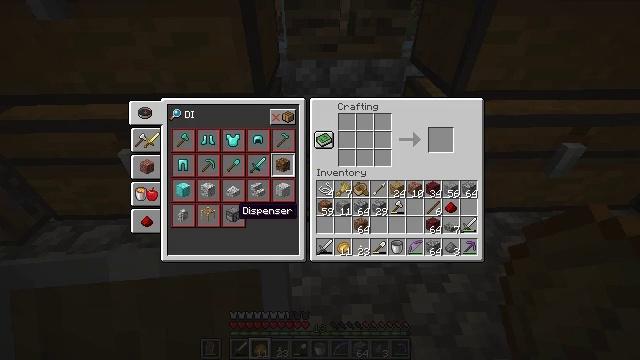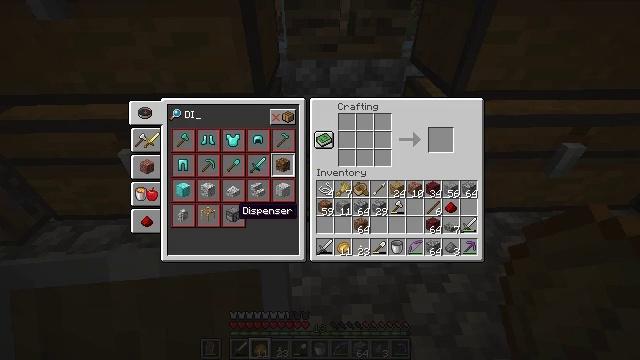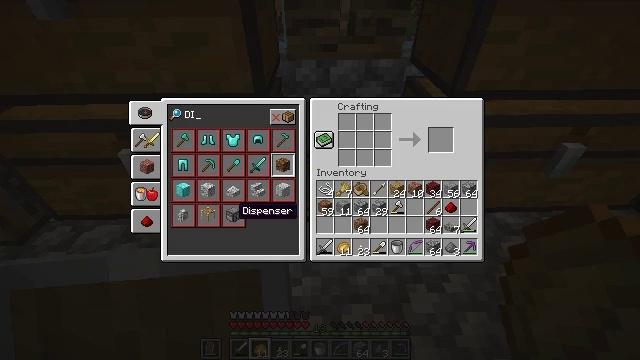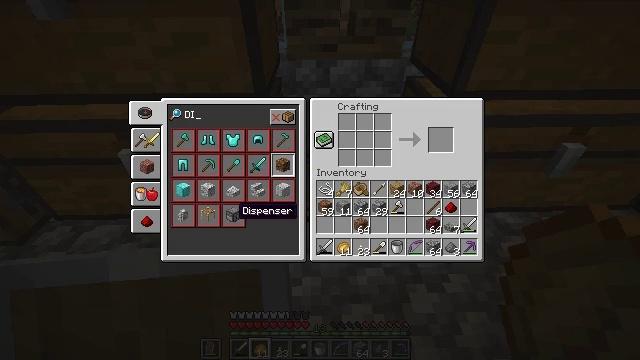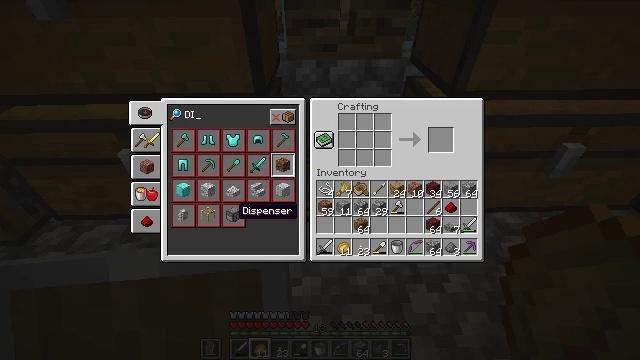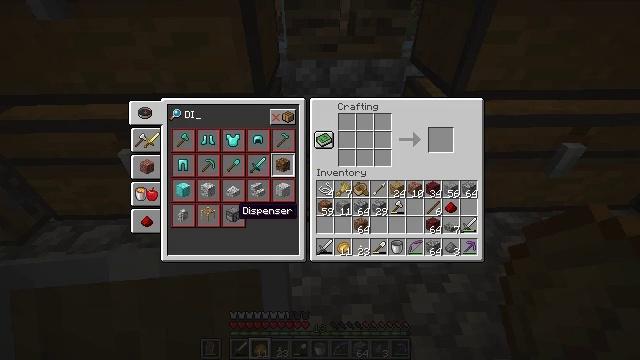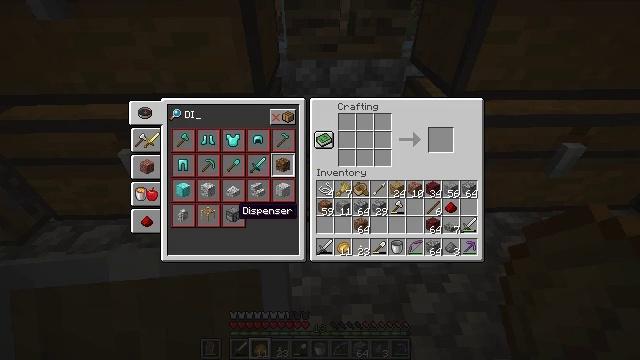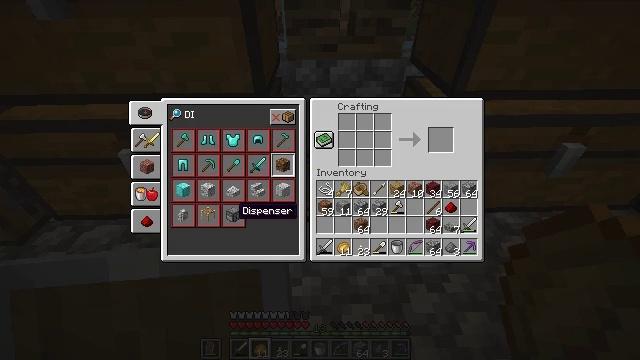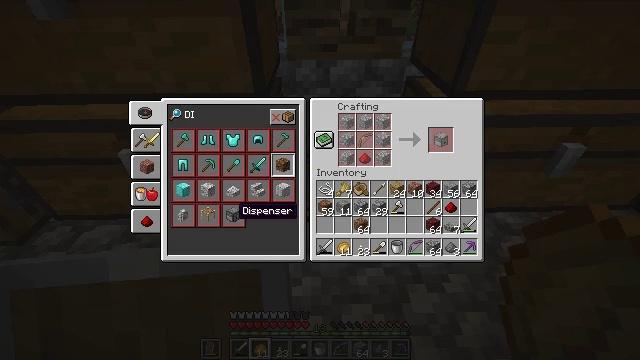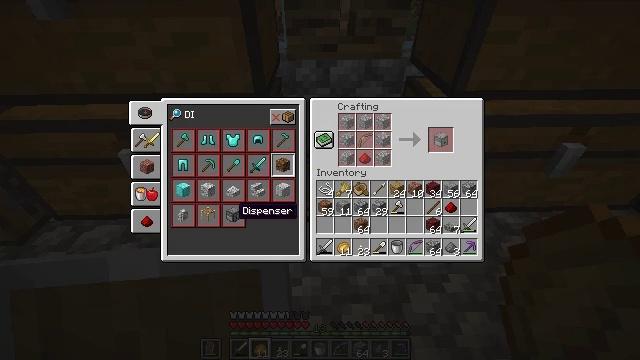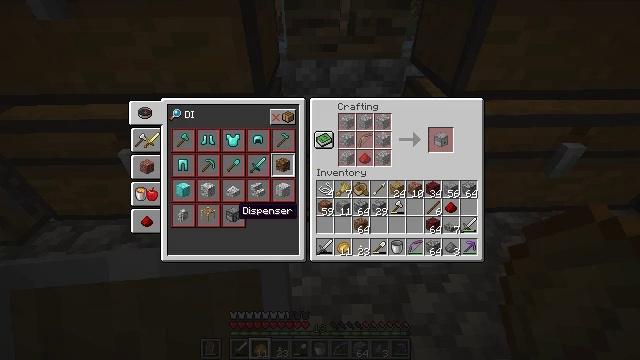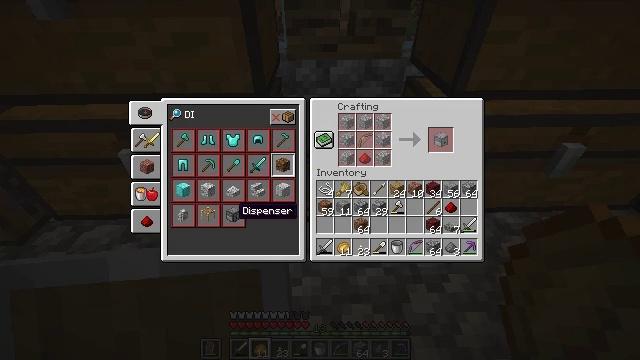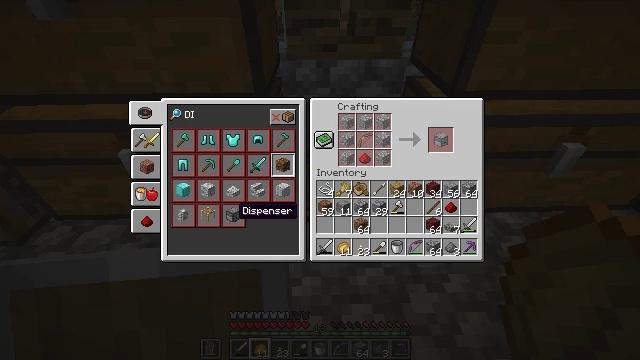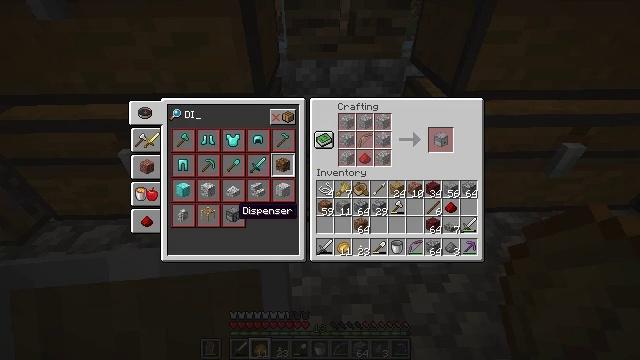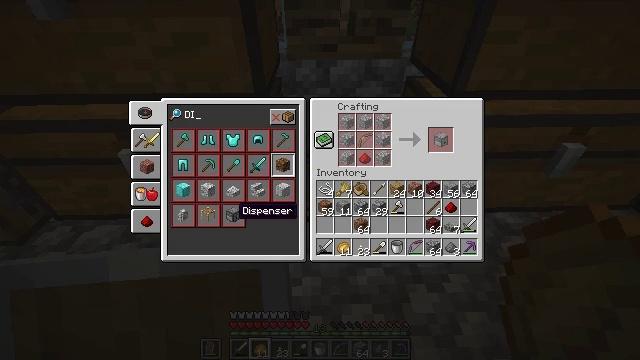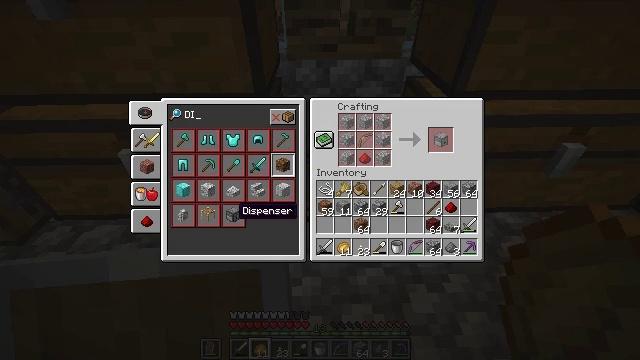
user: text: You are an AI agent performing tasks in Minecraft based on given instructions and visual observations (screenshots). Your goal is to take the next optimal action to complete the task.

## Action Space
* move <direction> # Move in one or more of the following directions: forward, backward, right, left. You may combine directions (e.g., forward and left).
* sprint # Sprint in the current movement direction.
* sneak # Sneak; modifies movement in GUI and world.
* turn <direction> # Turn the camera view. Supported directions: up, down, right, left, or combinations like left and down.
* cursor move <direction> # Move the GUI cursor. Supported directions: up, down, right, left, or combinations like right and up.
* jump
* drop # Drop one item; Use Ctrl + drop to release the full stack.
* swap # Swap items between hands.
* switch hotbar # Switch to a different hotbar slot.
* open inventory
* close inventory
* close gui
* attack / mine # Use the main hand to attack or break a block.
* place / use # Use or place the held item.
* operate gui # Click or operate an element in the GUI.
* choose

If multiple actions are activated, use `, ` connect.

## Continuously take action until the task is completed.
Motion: motion action
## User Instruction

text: Use string and sticks to craft a bow.
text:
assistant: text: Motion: no_op
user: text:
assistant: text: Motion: no_op
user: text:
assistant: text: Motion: attack / mine
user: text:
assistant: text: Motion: attack / mine
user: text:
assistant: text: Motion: attack / mine
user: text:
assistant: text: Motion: no_op
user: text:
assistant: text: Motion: no_op
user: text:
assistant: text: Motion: no_op
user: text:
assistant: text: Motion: no_op
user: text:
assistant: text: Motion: no_op
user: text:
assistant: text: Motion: no_op
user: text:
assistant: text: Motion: no_op
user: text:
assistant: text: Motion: no_op
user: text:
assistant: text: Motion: no_op
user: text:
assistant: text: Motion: no_op
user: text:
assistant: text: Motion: no_op
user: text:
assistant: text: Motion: no_op
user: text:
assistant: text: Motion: no_op
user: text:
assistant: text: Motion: no_op
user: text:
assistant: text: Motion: no_op
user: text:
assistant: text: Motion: no_op
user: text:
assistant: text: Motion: no_op
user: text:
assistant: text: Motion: no_op
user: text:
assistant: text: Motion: turn right
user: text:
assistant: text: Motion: turn right and up
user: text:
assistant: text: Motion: turn right and up
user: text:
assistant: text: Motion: turn right and up
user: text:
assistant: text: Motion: turn right
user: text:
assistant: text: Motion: turn right
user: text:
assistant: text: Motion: turn right